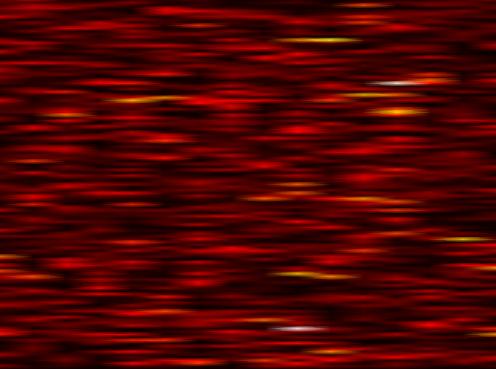
Label: OFDM